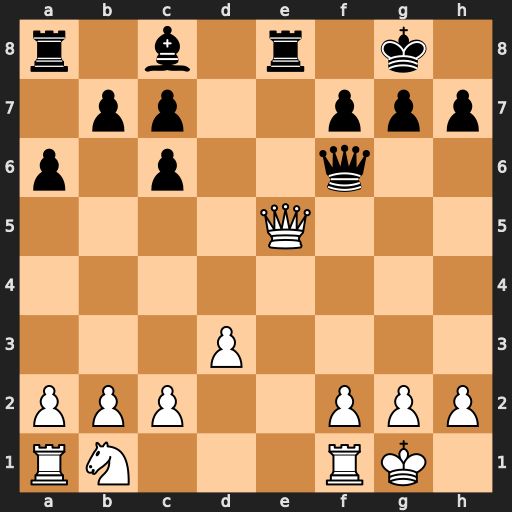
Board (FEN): r1b1r1k1/1pp2ppp/p1p2q2/4Q3/8/3P4/PPP2PPP/RN3RK1
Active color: w
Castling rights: -
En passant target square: -
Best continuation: Qxe8#